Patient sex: M
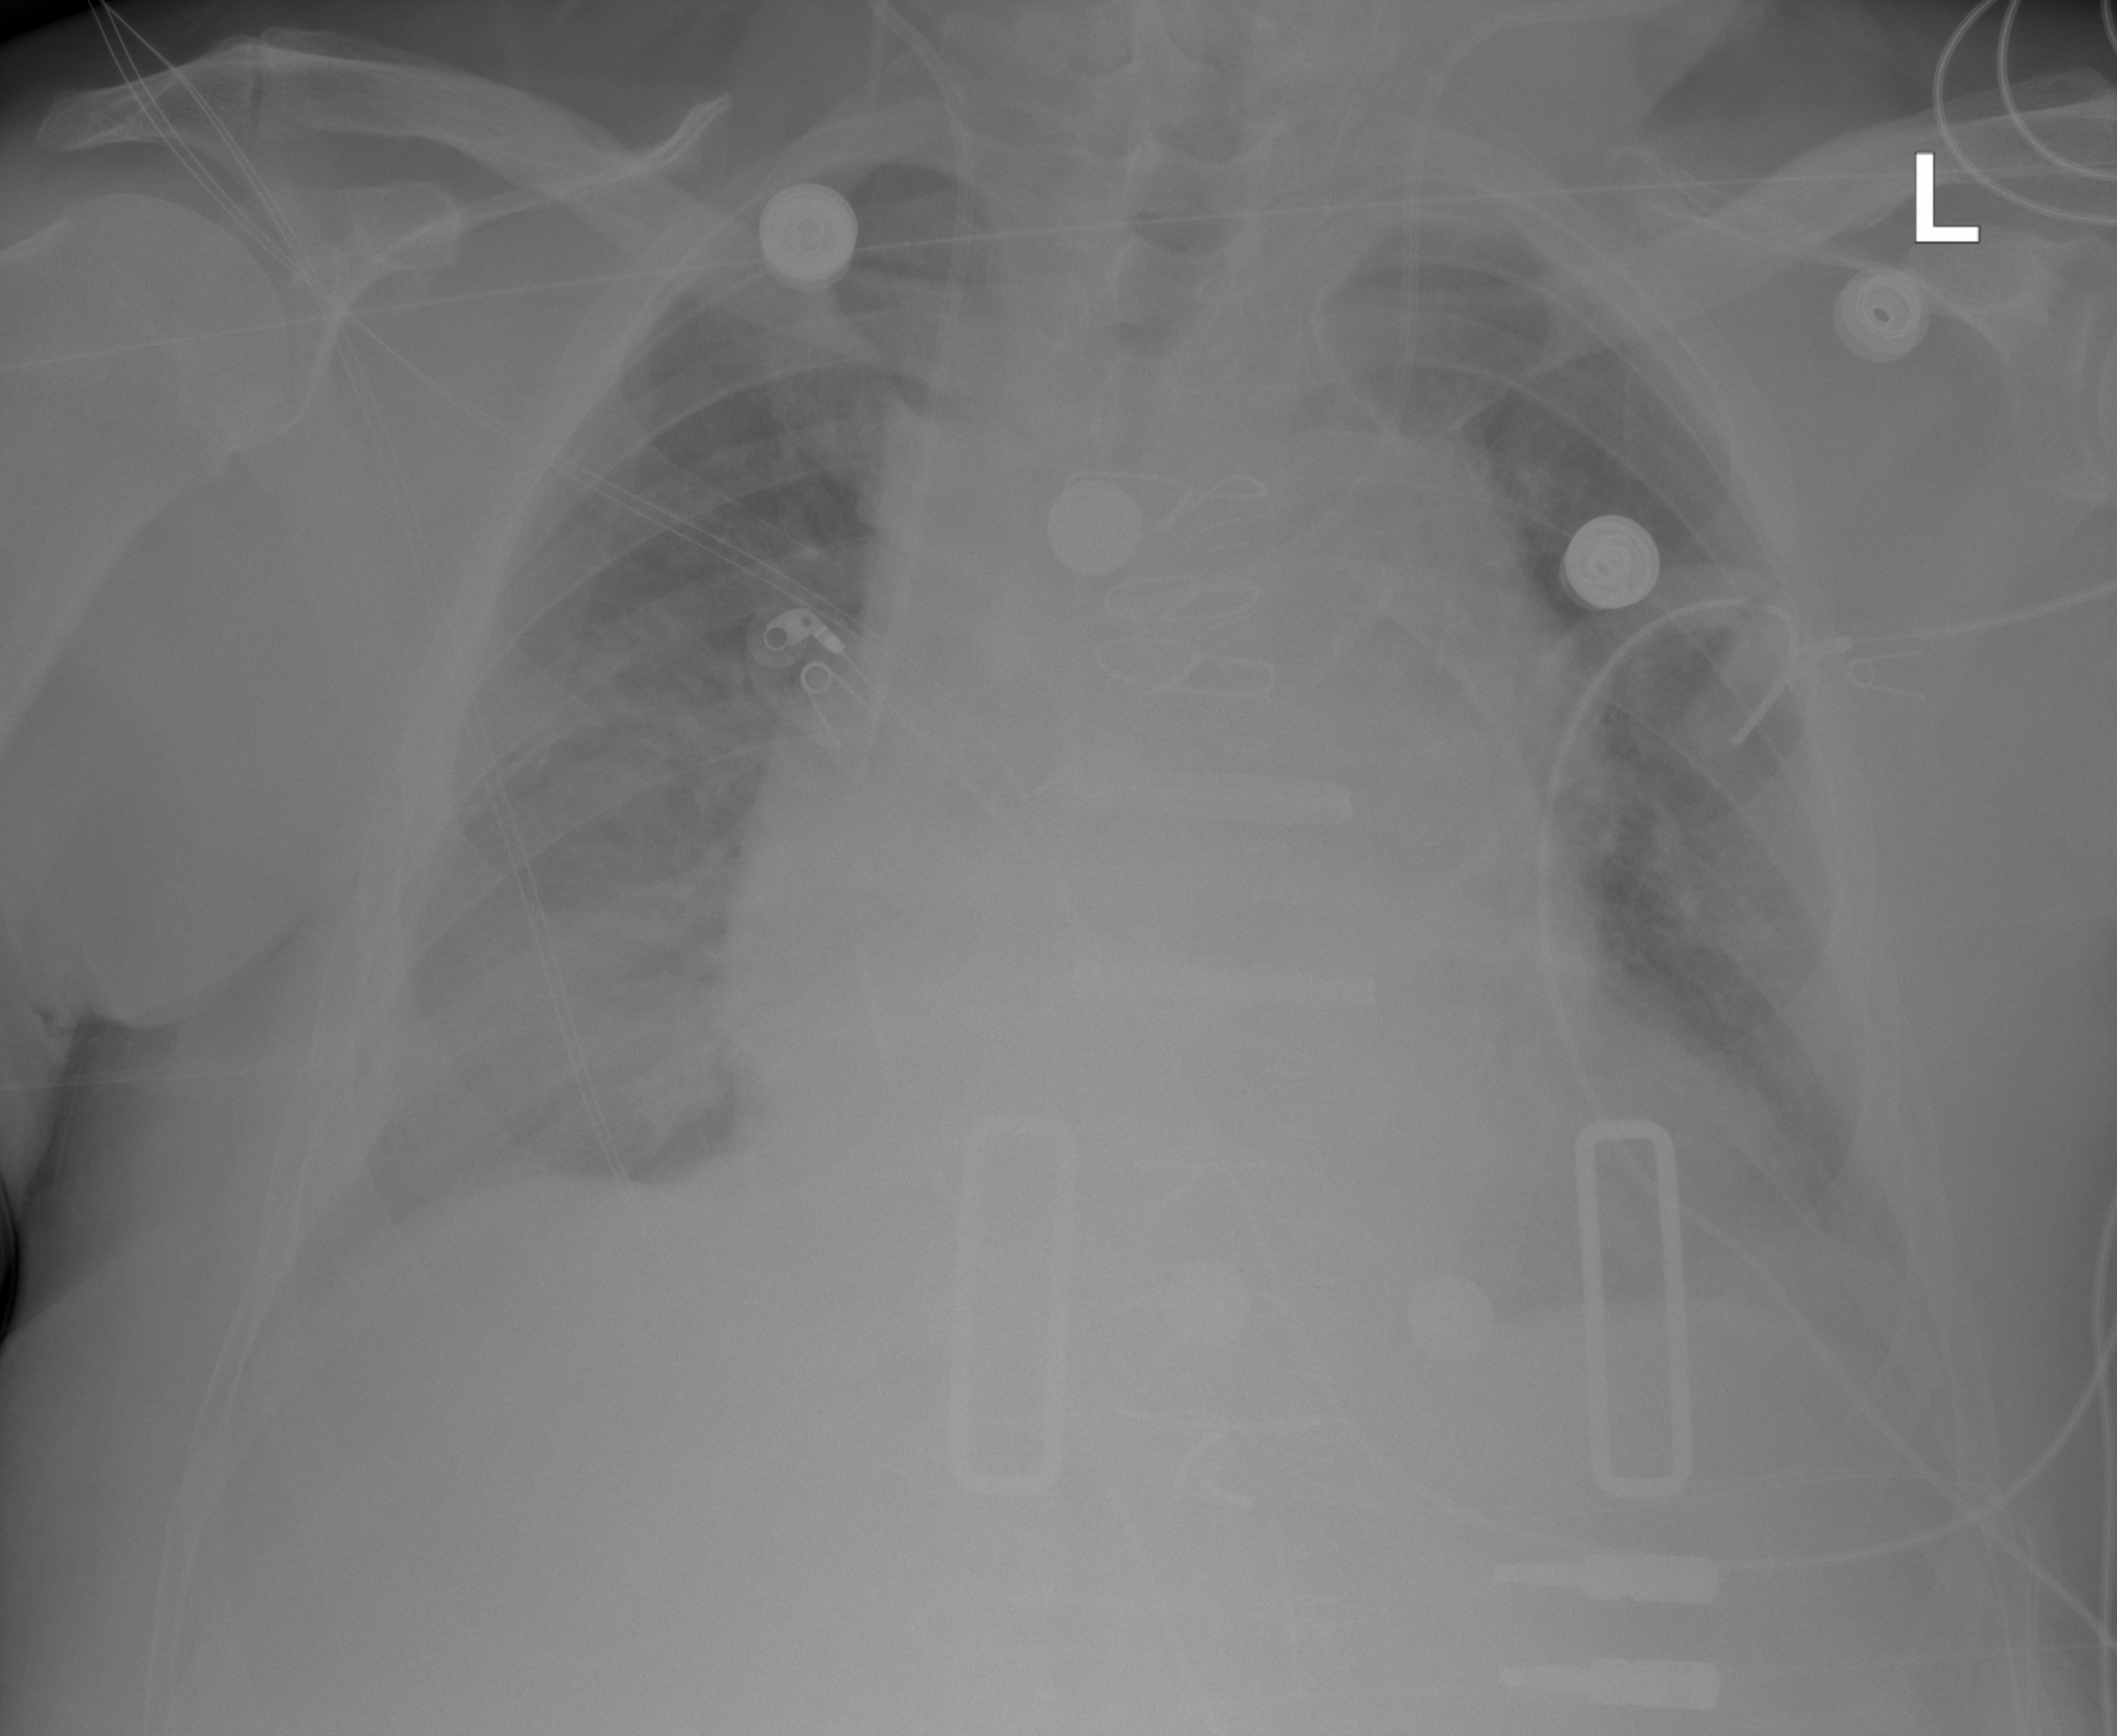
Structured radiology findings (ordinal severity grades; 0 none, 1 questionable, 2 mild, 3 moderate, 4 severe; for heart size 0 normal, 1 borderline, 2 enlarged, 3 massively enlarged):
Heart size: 3
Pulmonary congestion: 2
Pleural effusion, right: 2
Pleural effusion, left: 2
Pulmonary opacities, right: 2
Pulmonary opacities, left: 1
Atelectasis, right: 2
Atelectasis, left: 2